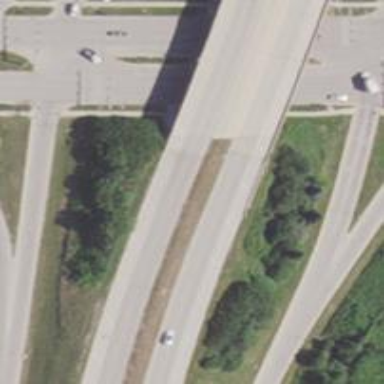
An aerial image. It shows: Primary highway bridge with dual carriageways.